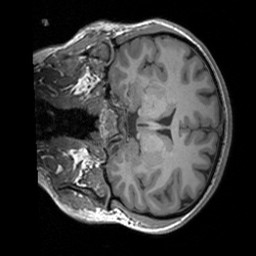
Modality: T1w
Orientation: coronal
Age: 29
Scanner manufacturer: siemens
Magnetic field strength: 3 T
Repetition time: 1.9 s
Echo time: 0.00252 s